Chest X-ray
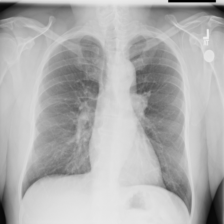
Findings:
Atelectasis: negative
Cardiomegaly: negative
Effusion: negative
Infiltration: negative
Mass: negative
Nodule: negative
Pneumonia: negative
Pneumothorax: negative
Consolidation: negative
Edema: negative
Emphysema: negative
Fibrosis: negative
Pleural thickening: negative
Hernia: negative